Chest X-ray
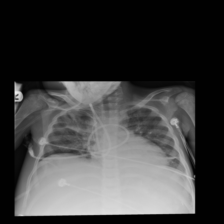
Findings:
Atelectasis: positive
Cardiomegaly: negative
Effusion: negative
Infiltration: positive
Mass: negative
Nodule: negative
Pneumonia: negative
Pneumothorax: negative
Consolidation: negative
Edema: negative
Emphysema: negative
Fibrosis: negative
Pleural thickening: negative
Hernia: negative